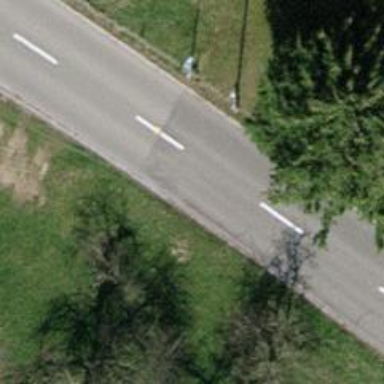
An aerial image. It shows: Tertiary road with asphalt surface and no sidewalk.